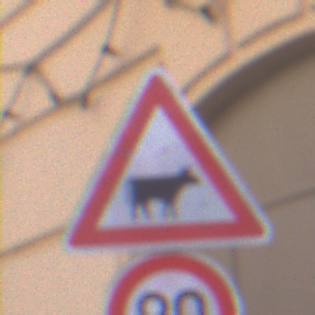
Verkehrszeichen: ViehtriebLinks
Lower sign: Geschwindigkeit80
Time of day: MorningAfternoon
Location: Outdoor (Urban)
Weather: Clear
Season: NotSpecified
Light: Natural